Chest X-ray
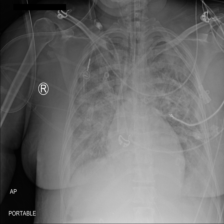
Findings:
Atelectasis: negative
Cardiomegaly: positive
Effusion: positive
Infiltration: negative
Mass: negative
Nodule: negative
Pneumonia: negative
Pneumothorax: negative
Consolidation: positive
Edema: negative
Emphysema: negative
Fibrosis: negative
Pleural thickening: negative
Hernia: negative